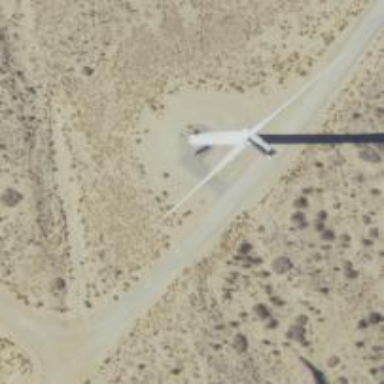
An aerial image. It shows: Wind generator powered by Vestas horizontal axis wind turbine.